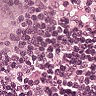
Metastatic tissue present: no